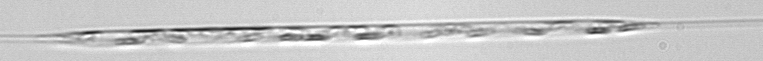
Label: Rhizosolenia